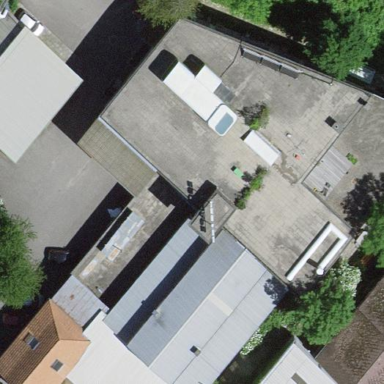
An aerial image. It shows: Commercial building.